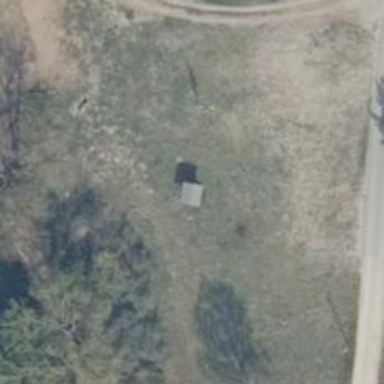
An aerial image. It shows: Picnic shelter designed for outdoor gatherings.